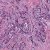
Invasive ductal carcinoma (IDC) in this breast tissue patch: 1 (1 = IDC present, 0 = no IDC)